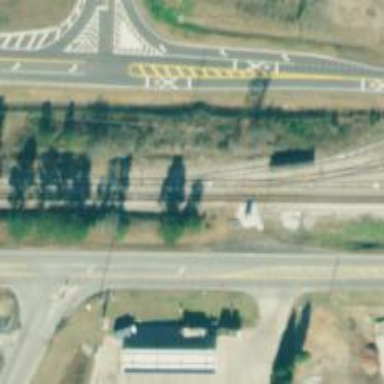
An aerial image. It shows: Railway spur junction.